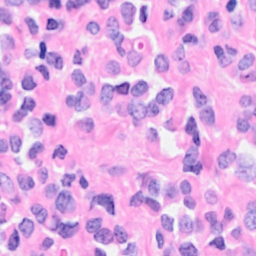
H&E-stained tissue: Breast